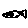
Label: fish